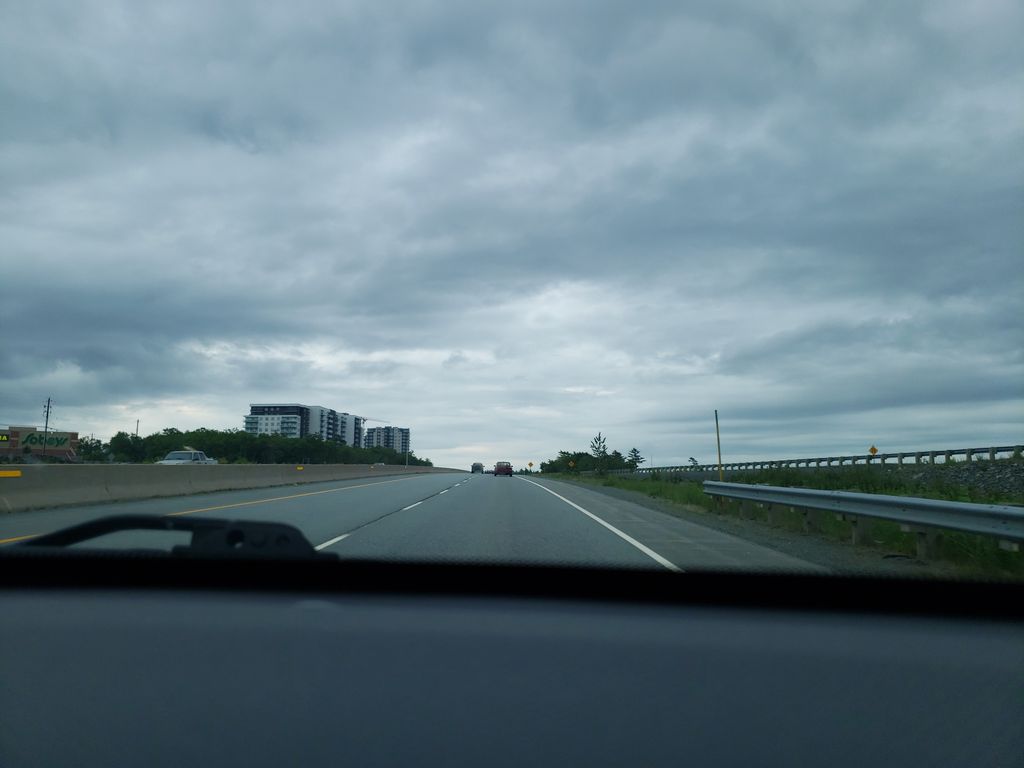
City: halifax